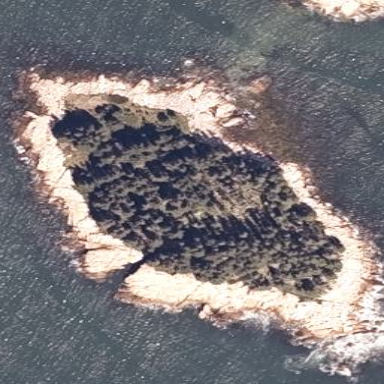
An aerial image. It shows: Island with natural coastline.